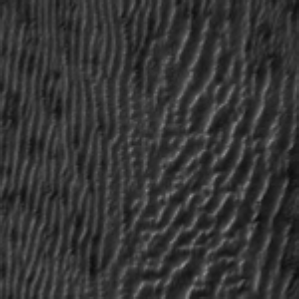
Label: frost